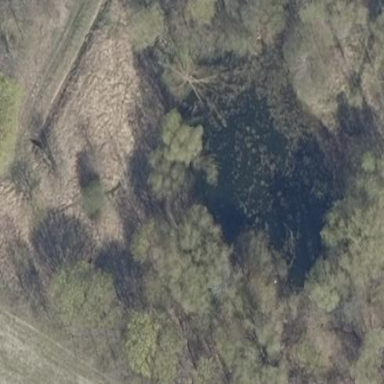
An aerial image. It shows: Peaceful pond surrounded by nature.